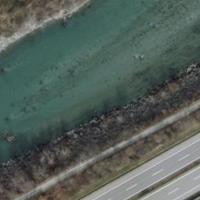
EUNIS habitat code: 57
Species observed at this site:
Anguis fragilis